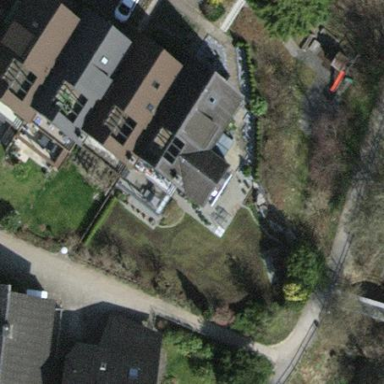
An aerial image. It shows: Simple and straightforward house.